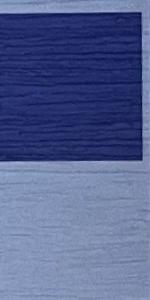
Label: Empty